如图，在 $\triangle ABC$ 中，$AD$ 是 $BC$ 边的中线，设向量 $\overrightarrow{AB} = \vec{a}$，$\overrightarrow{BC} = \vec{b}$，那么用向量 $\vec{a}$、$\vec{b}$ 表示向量 $\overrightarrow{AD}$ 是\underline{\quad\quad\quad}．

\vspace{1em}

figure1

【解答】
【答案】$\dfrac{1}{2}\vec{b} + \vec{a}$

【分析】本题考查了向量运算，先由中点得出 $\overrightarrow{BD} = \dfrac{1}{2}\overrightarrow{BC} = \dfrac{1}{2}\vec{b}$，根据三角形法则列式 $\overrightarrow{AD} = \overrightarrow{BD} + \overrightarrow{AB}$，然后计算，即可作答．

【详解】解：$\because AD$ 是 $BC$ 边的中线，$\overrightarrow{BC} = \vec{b}$，

$\therefore \overrightarrow{BD} = \dfrac{1}{2}\overrightarrow{BC} = \dfrac{1}{2}\vec{b}$，

$\because \overrightarrow{AD} = \overrightarrow{BD} + \overrightarrow{AB}$，$\overrightarrow{AB} = \vec{a}$，

$\therefore \overrightarrow{AD} = \dfrac{1}{2}\vec{b} + \vec{a}$，

故答案为：$\dfrac{1}{2}\vec{b} + \vec{a}$．
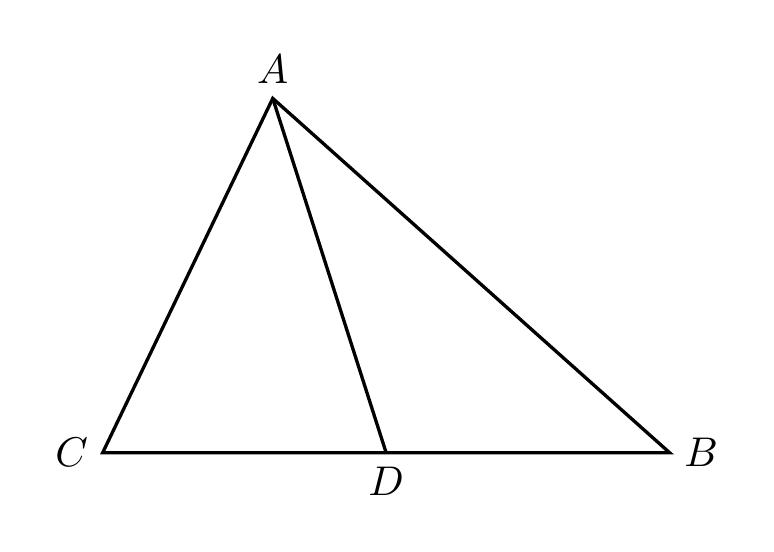